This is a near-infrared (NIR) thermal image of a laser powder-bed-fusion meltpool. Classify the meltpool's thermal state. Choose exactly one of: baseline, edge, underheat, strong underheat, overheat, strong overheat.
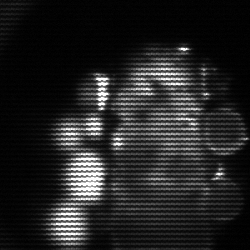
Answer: strong underheat